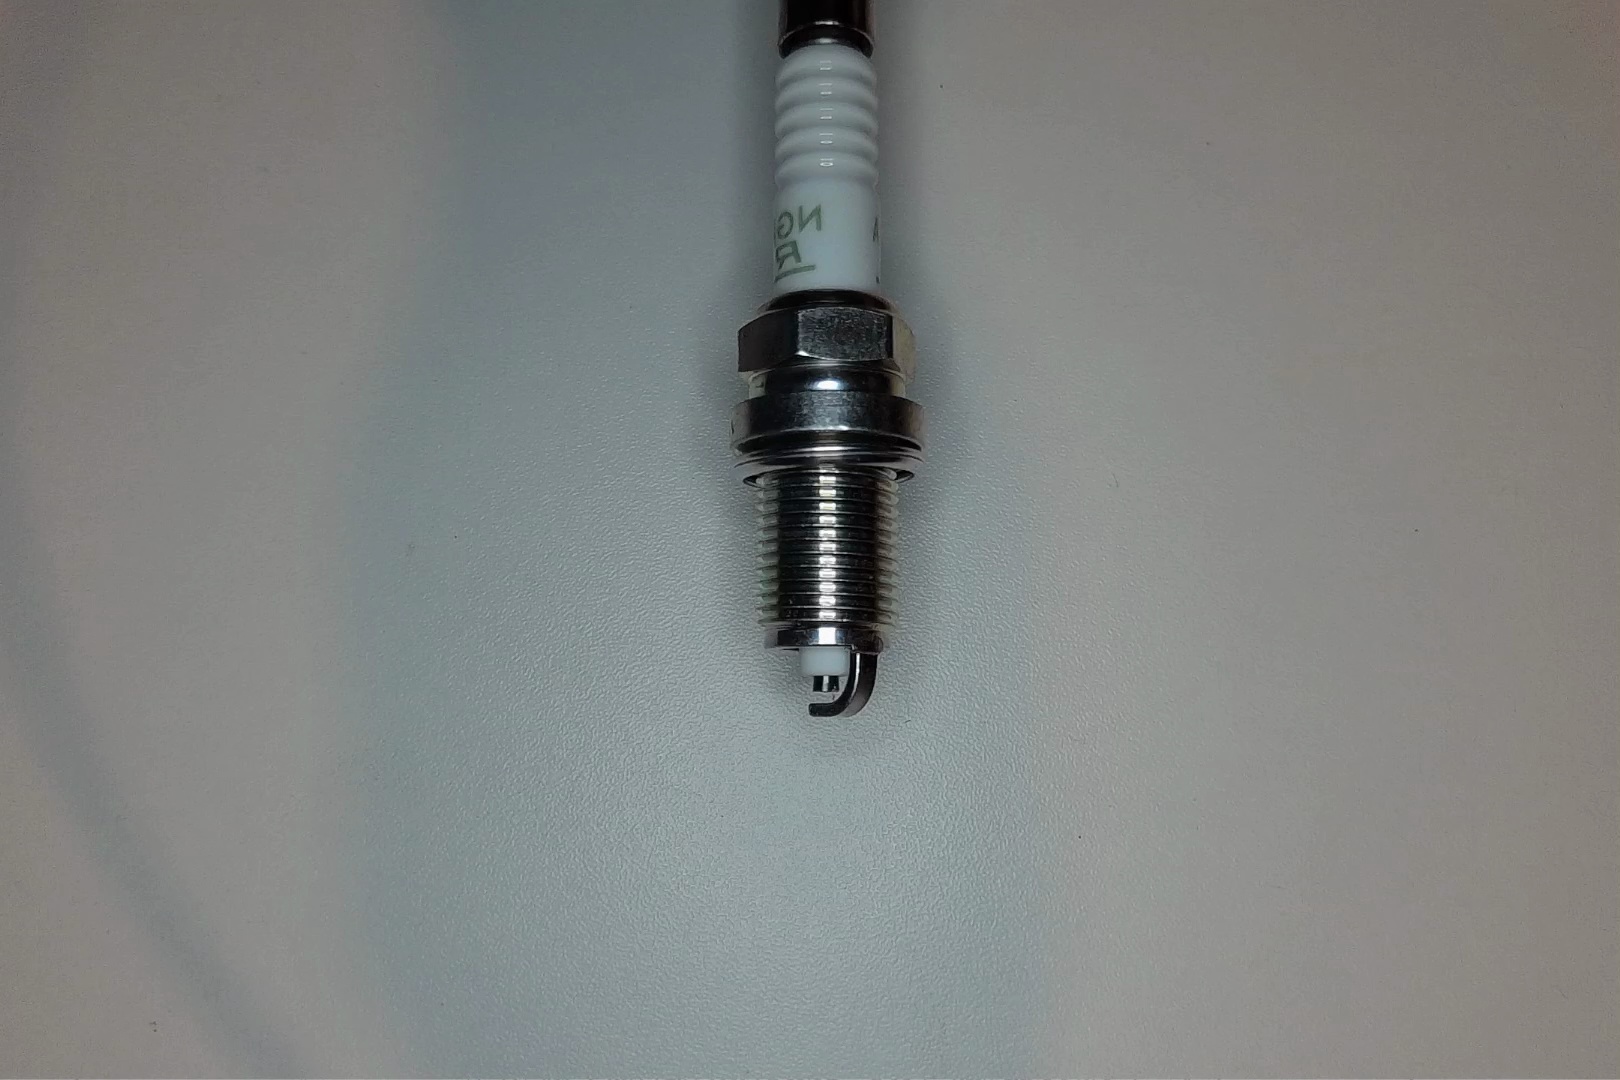
Label: no anomaly